Frequency: 70000
Velocity: 0,217
Power: 3,5
Pulse duration: 0,0000001
Pass count: 1
Magnification: 10
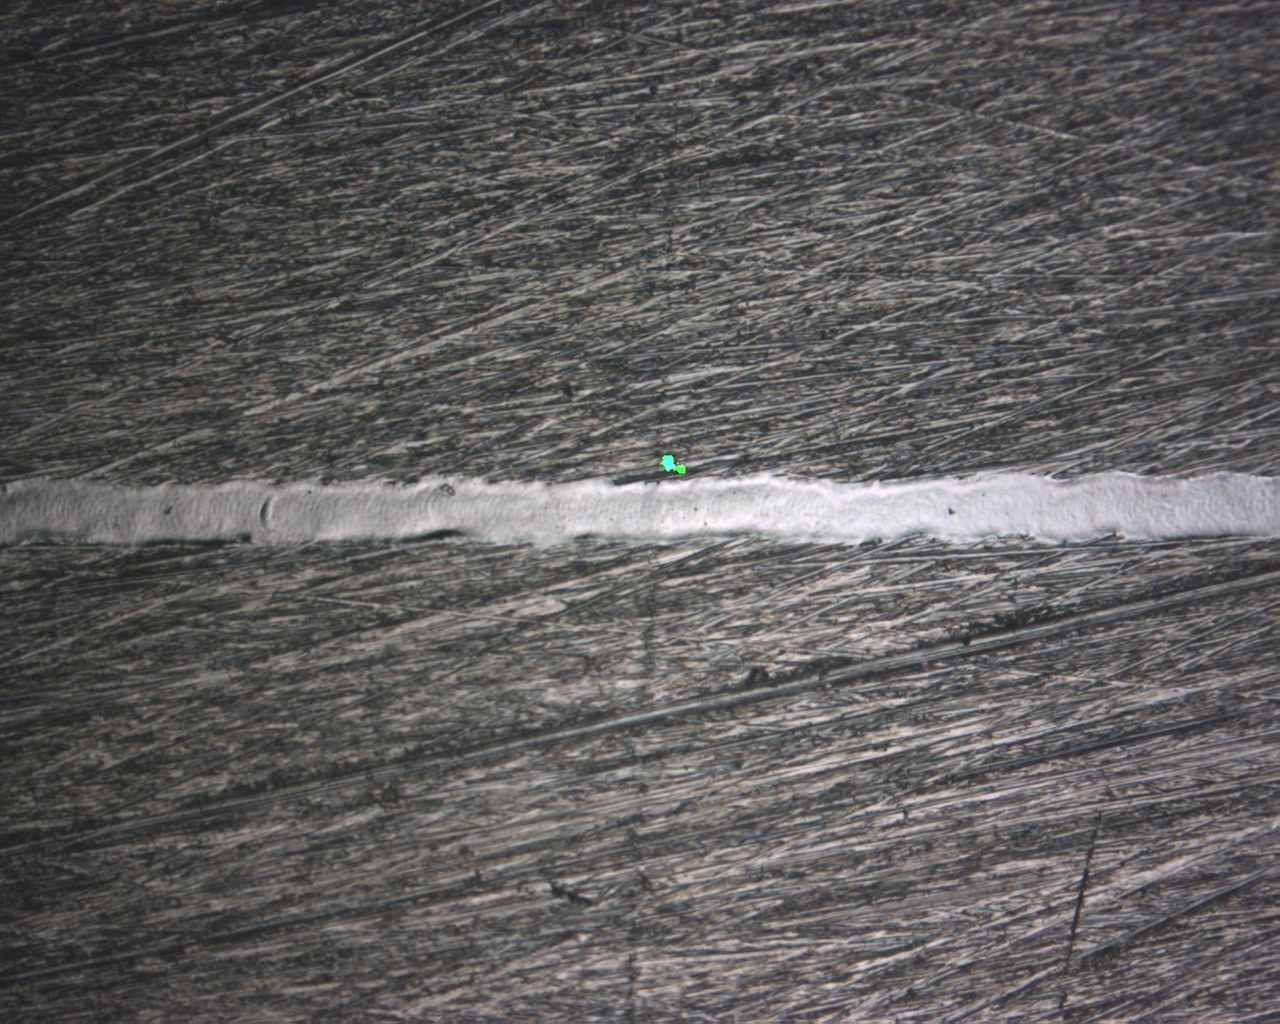
Measured width: 178.355
Other width: 5.017